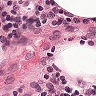
Metastatic tissue present: no